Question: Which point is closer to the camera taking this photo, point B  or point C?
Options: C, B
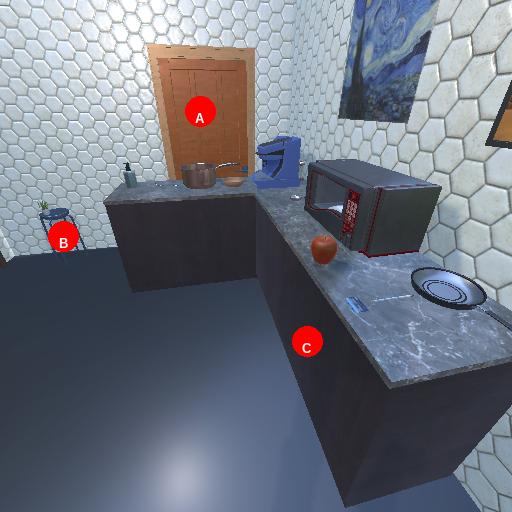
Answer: C